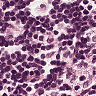
Metastatic tissue present: no